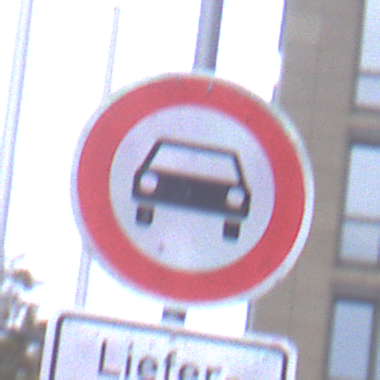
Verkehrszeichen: VerbotKraftwagen
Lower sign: BesondereFahrzeugeUndTransportgueter5
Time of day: SunriseSunset
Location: Outdoor (Urban)
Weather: PartlyCloudy
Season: NotSpecified
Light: Natural